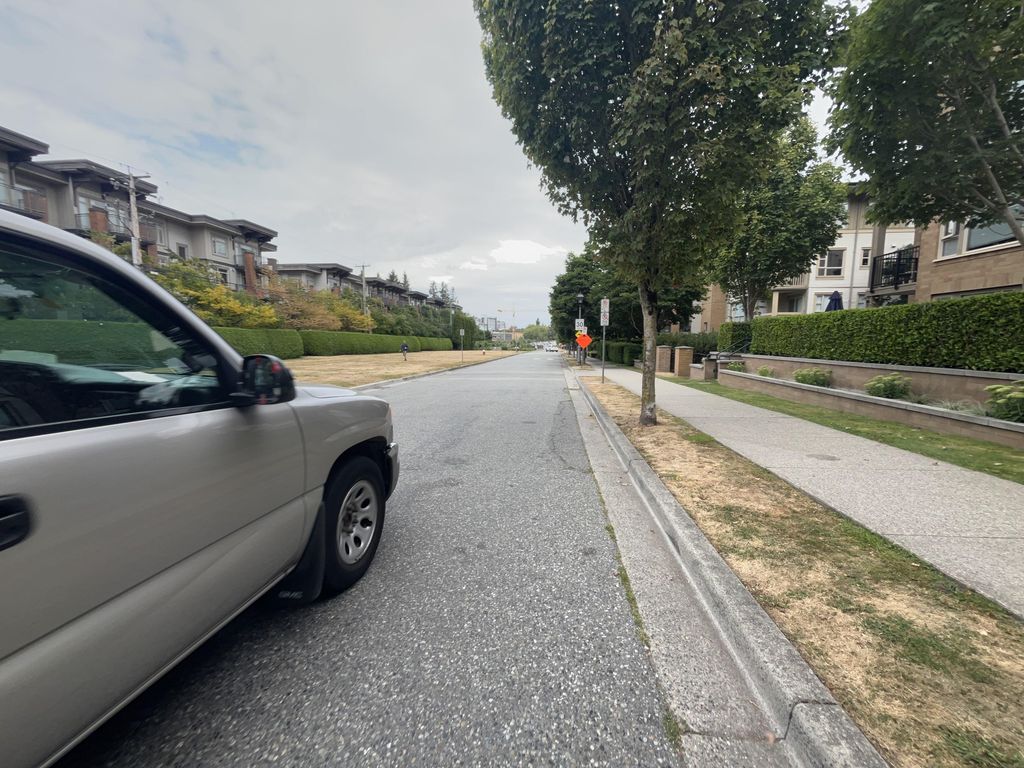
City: vancouver